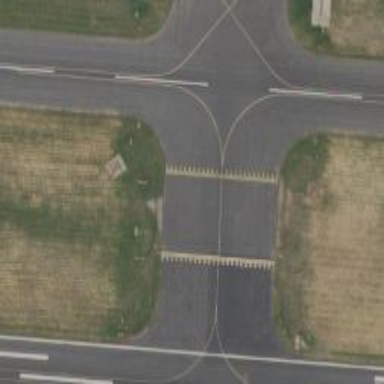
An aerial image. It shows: Image of taxiway at airport.